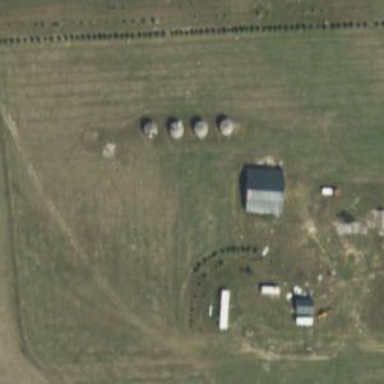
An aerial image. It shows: Silo.